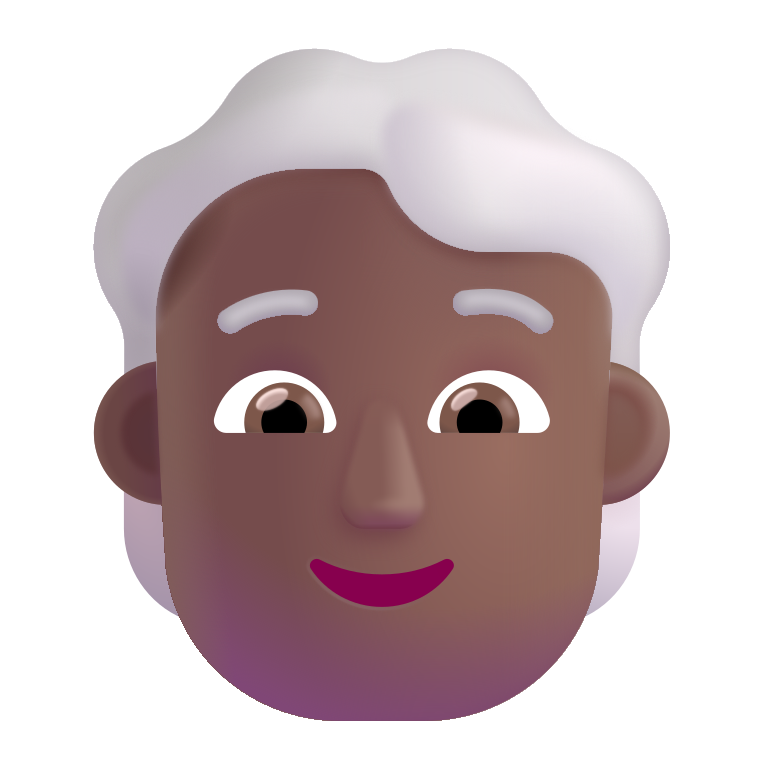
person white hair color  dark